Question: I am getting below error when I use auto_now_add in my Model Form.
'TypeError: __init__() got an unexpected keyword argument 'auto_now_add''
Here is my model field
'modified = models.DateTimeField(blank = True)'
Declaration in form. I have seen in one of the posts <URL>
to add 'initial = datetime.datetime.now' for auto populating
'import datetime'
'modified = forms.DateTimeField(initial = datetime.datetime.now)' - When I use this no error is coming but datetime was not auto populating.
I have used the same in 'self.fields['modified']' - Still no use
Any of the above statements were not working. Some one help me on this.
---
I am pasting all my model class and Model Form here
Model Class
'''
class Users(models.Model):
name = models.CharField(max_length = 100)
role = models.ForeignKey(RolesConfig, db_column = 'role')
level = models.ForeignKey(LevelConfig, db_column = 'level')
team_name = models.ForeignKey(TeamNamesConfig, db_column = 'team_name')
location = models.ForeignKey(LocationConfig, db_column = 'location')
modified = models.DateTimeField(blank = True)
class Meta:
db_table = u'users'
def __str__(self):
return "%s" % (self.ldap)
def __unicode__(self):
return u'%s' % (self.ldap)
'''
I have modified the field in phpmyadmin

This is my ModelForm
'''
class TargetForm(forms.ModelForm):
modified = forms DateTimeField(initial = datetime.datetime.now)
def __init__(self, *args, **kwargs):
super(MMPodTargetForm, self).__init__(*args, **kwargs)
self.fields['modified'] = forms.DateTimeField(initial = datetime.datetime.now)
class Meta:
model = models.Users
'''
I need to get current date and time autopopulated in the form, when the form loads. Tell me whats wrong in my code.
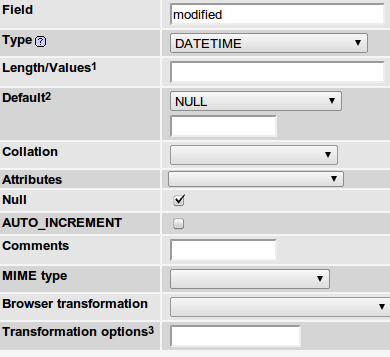
Answer: I think the error is because you're adding the auto_now_add extra argument to your form instead of to your mode. Try changing your model to the following to see if that fixes the problem (untested):
'''
class Users(models.Model):
name = models.CharField(max_length = 100)
role = models.ForeignKey(RolesConfig, db_column = 'role')
level = models.ForeignKey(LevelConfig, db_column = 'level')
team_name = models.ForeignKey(TeamNamesConfig, db_column = 'team_name')
location = models.ForeignKey(LocationConfig, db_column = 'location')
modified = models.DateTimeField(auto_now = True)
class Meta:
db_table = u'users'
def __str__(self):
return "%s" % (self.ldap)
def __unicode__(self):
return u'%s' % (self.ldap)
'''